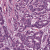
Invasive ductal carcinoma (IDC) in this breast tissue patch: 1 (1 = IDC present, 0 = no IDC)